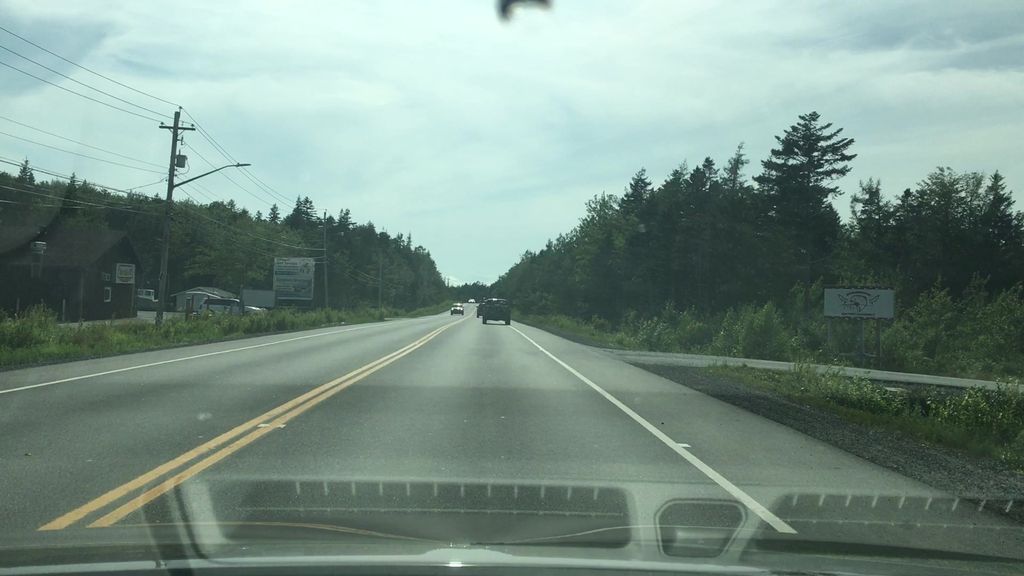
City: halifax